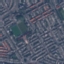
Land use / land cover: Residential